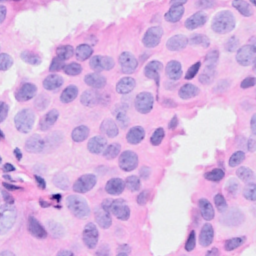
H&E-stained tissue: Breast